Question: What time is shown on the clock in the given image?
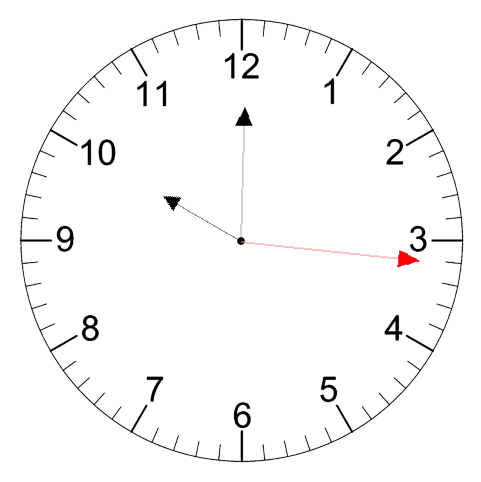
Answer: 10:00:16